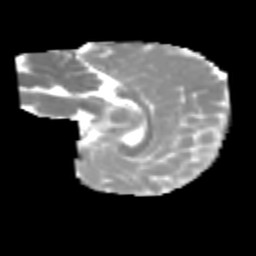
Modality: MD
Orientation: sagittal
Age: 7
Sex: male
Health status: healthy